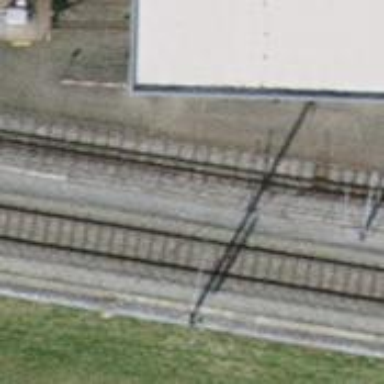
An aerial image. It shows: Rail spur with electrified contact lines for the railway.